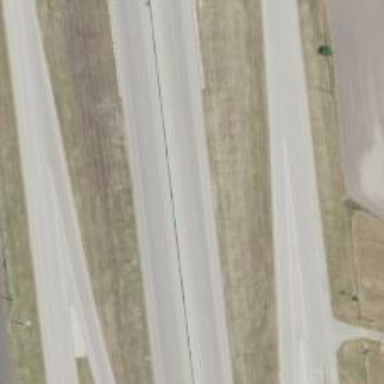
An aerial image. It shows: Motorway.